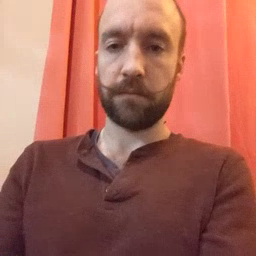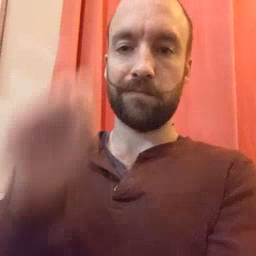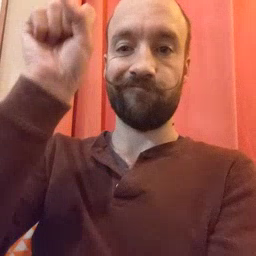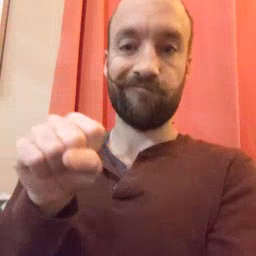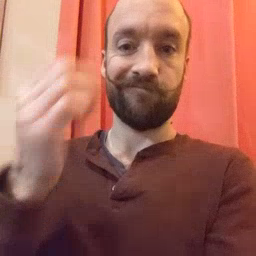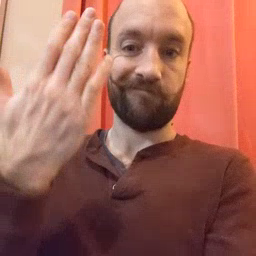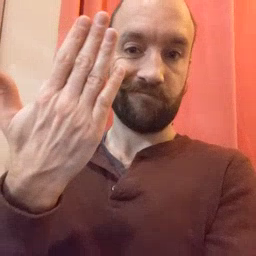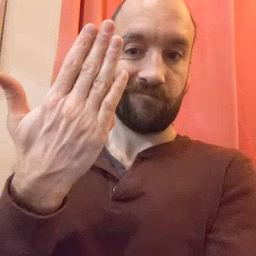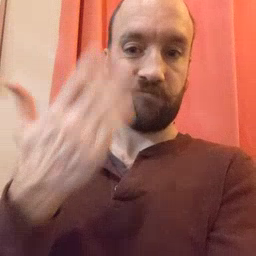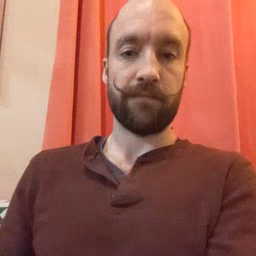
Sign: mitten